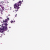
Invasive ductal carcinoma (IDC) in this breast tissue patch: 0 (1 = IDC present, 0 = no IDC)